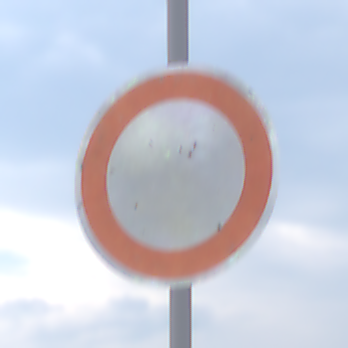
Verkehrszeichen: VerbotFahrzeugeAllerArt
Umgebung: Outdoor, RoadRail
Tageszeit: Midday
Wetter: PartlyCloudy
Licht: Natural
Jahreszeit: NotSpecified
Kontrast: LowContrast